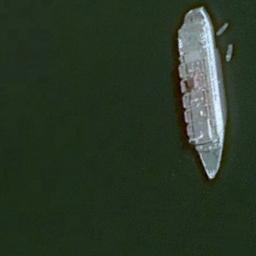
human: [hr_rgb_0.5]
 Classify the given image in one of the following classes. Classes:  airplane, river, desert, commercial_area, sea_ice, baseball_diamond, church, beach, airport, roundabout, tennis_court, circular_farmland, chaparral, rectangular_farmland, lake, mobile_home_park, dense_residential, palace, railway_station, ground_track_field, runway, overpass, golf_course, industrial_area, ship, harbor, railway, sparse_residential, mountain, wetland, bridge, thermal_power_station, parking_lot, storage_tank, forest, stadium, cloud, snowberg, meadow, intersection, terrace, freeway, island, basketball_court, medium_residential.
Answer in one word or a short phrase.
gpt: ship